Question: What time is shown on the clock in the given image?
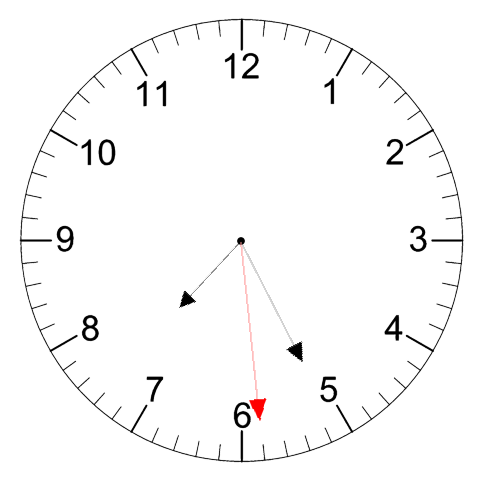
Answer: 07:25:29